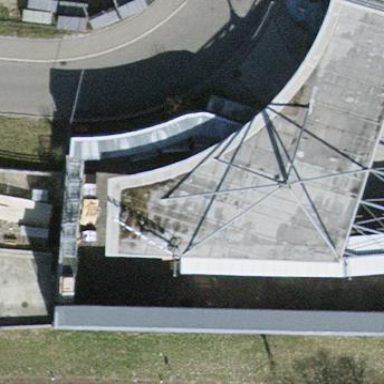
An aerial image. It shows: View of roof of building.